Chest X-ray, PA view. Patient: 56 years old, sex F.
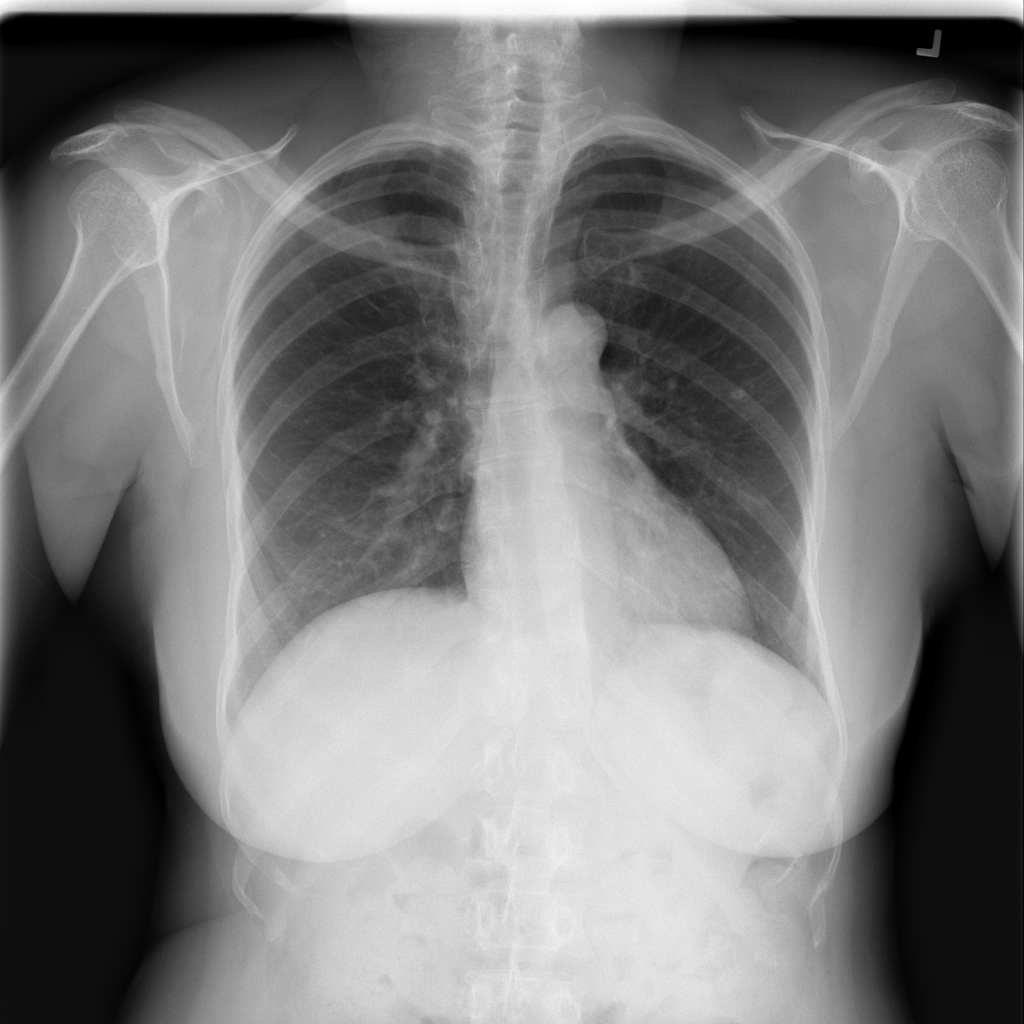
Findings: No Finding